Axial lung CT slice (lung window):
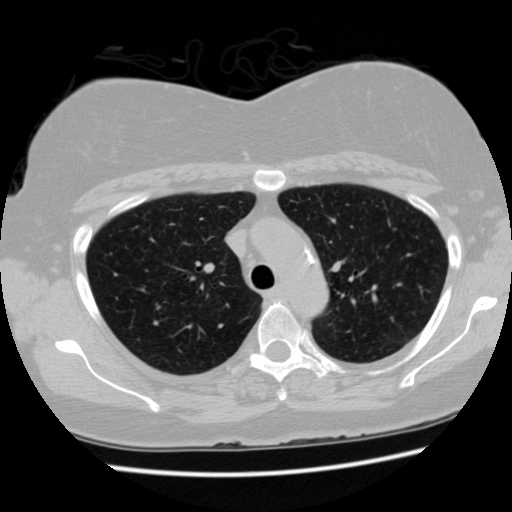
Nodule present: no